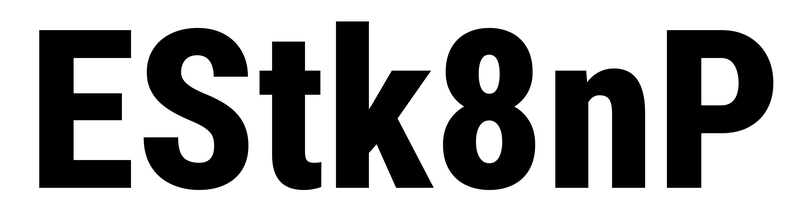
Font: Roboto_Condensed_ExtraBold